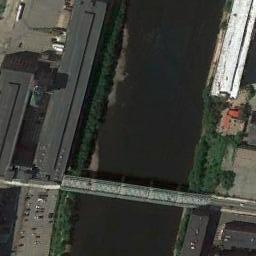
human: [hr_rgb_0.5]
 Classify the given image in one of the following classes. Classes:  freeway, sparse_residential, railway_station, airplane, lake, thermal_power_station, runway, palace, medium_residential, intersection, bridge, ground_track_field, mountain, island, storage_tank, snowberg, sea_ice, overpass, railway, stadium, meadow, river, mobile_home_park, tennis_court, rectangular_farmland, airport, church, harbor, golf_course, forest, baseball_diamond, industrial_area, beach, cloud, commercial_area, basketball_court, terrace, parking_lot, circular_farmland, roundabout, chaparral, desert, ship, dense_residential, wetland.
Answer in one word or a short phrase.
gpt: bridge